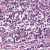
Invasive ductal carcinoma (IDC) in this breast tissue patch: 1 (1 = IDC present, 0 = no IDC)